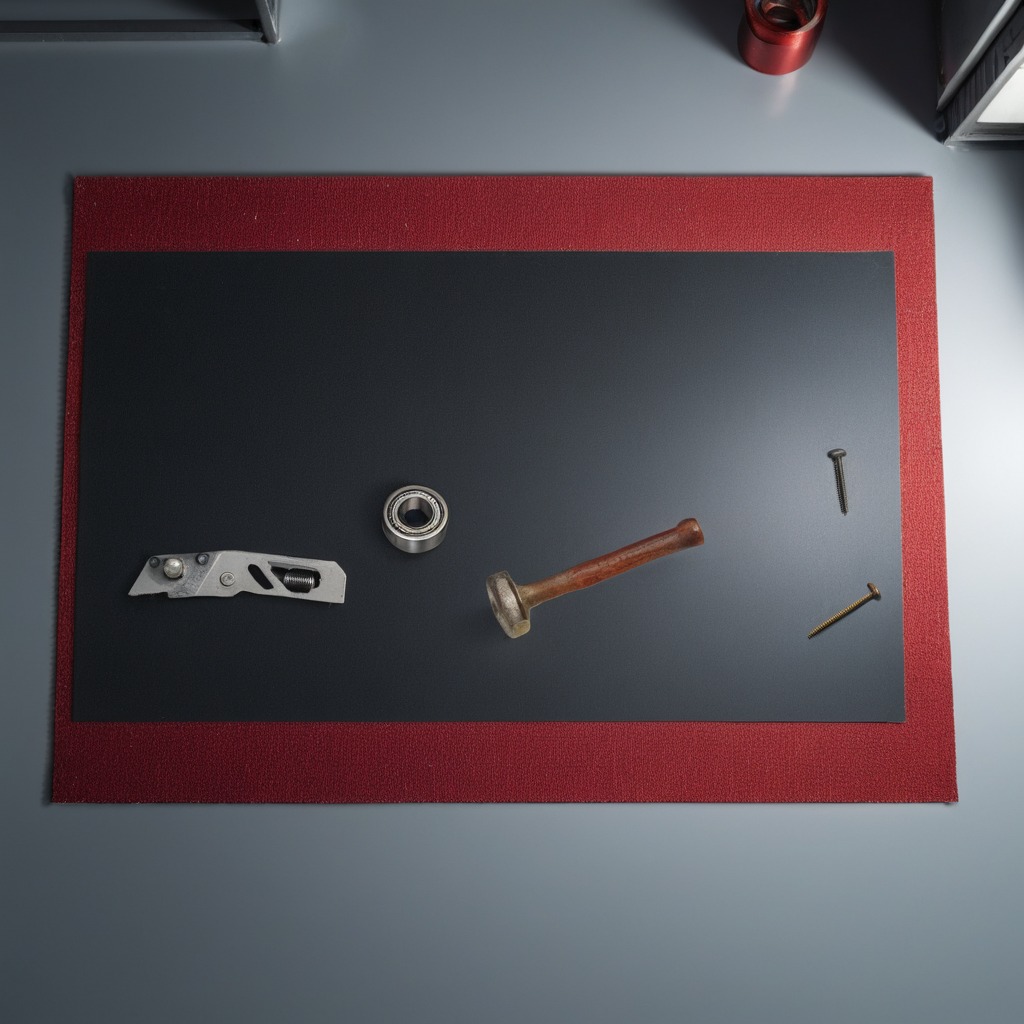
A metal ball bearing, a utility knife, a metal machine screw, an iron nail, and a hammer are lying on the granite tabletop.